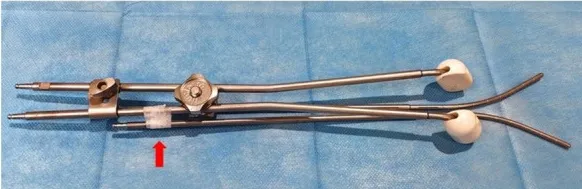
Schematic diagram of applicators, in which one tandem is fixed with a connecting assembly, the upper part of the other tandem is fixed with gauze inside the vagina and the lower part with tape (red arrow indicated).
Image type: medical_photograph (other_medical_photograph)